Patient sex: M
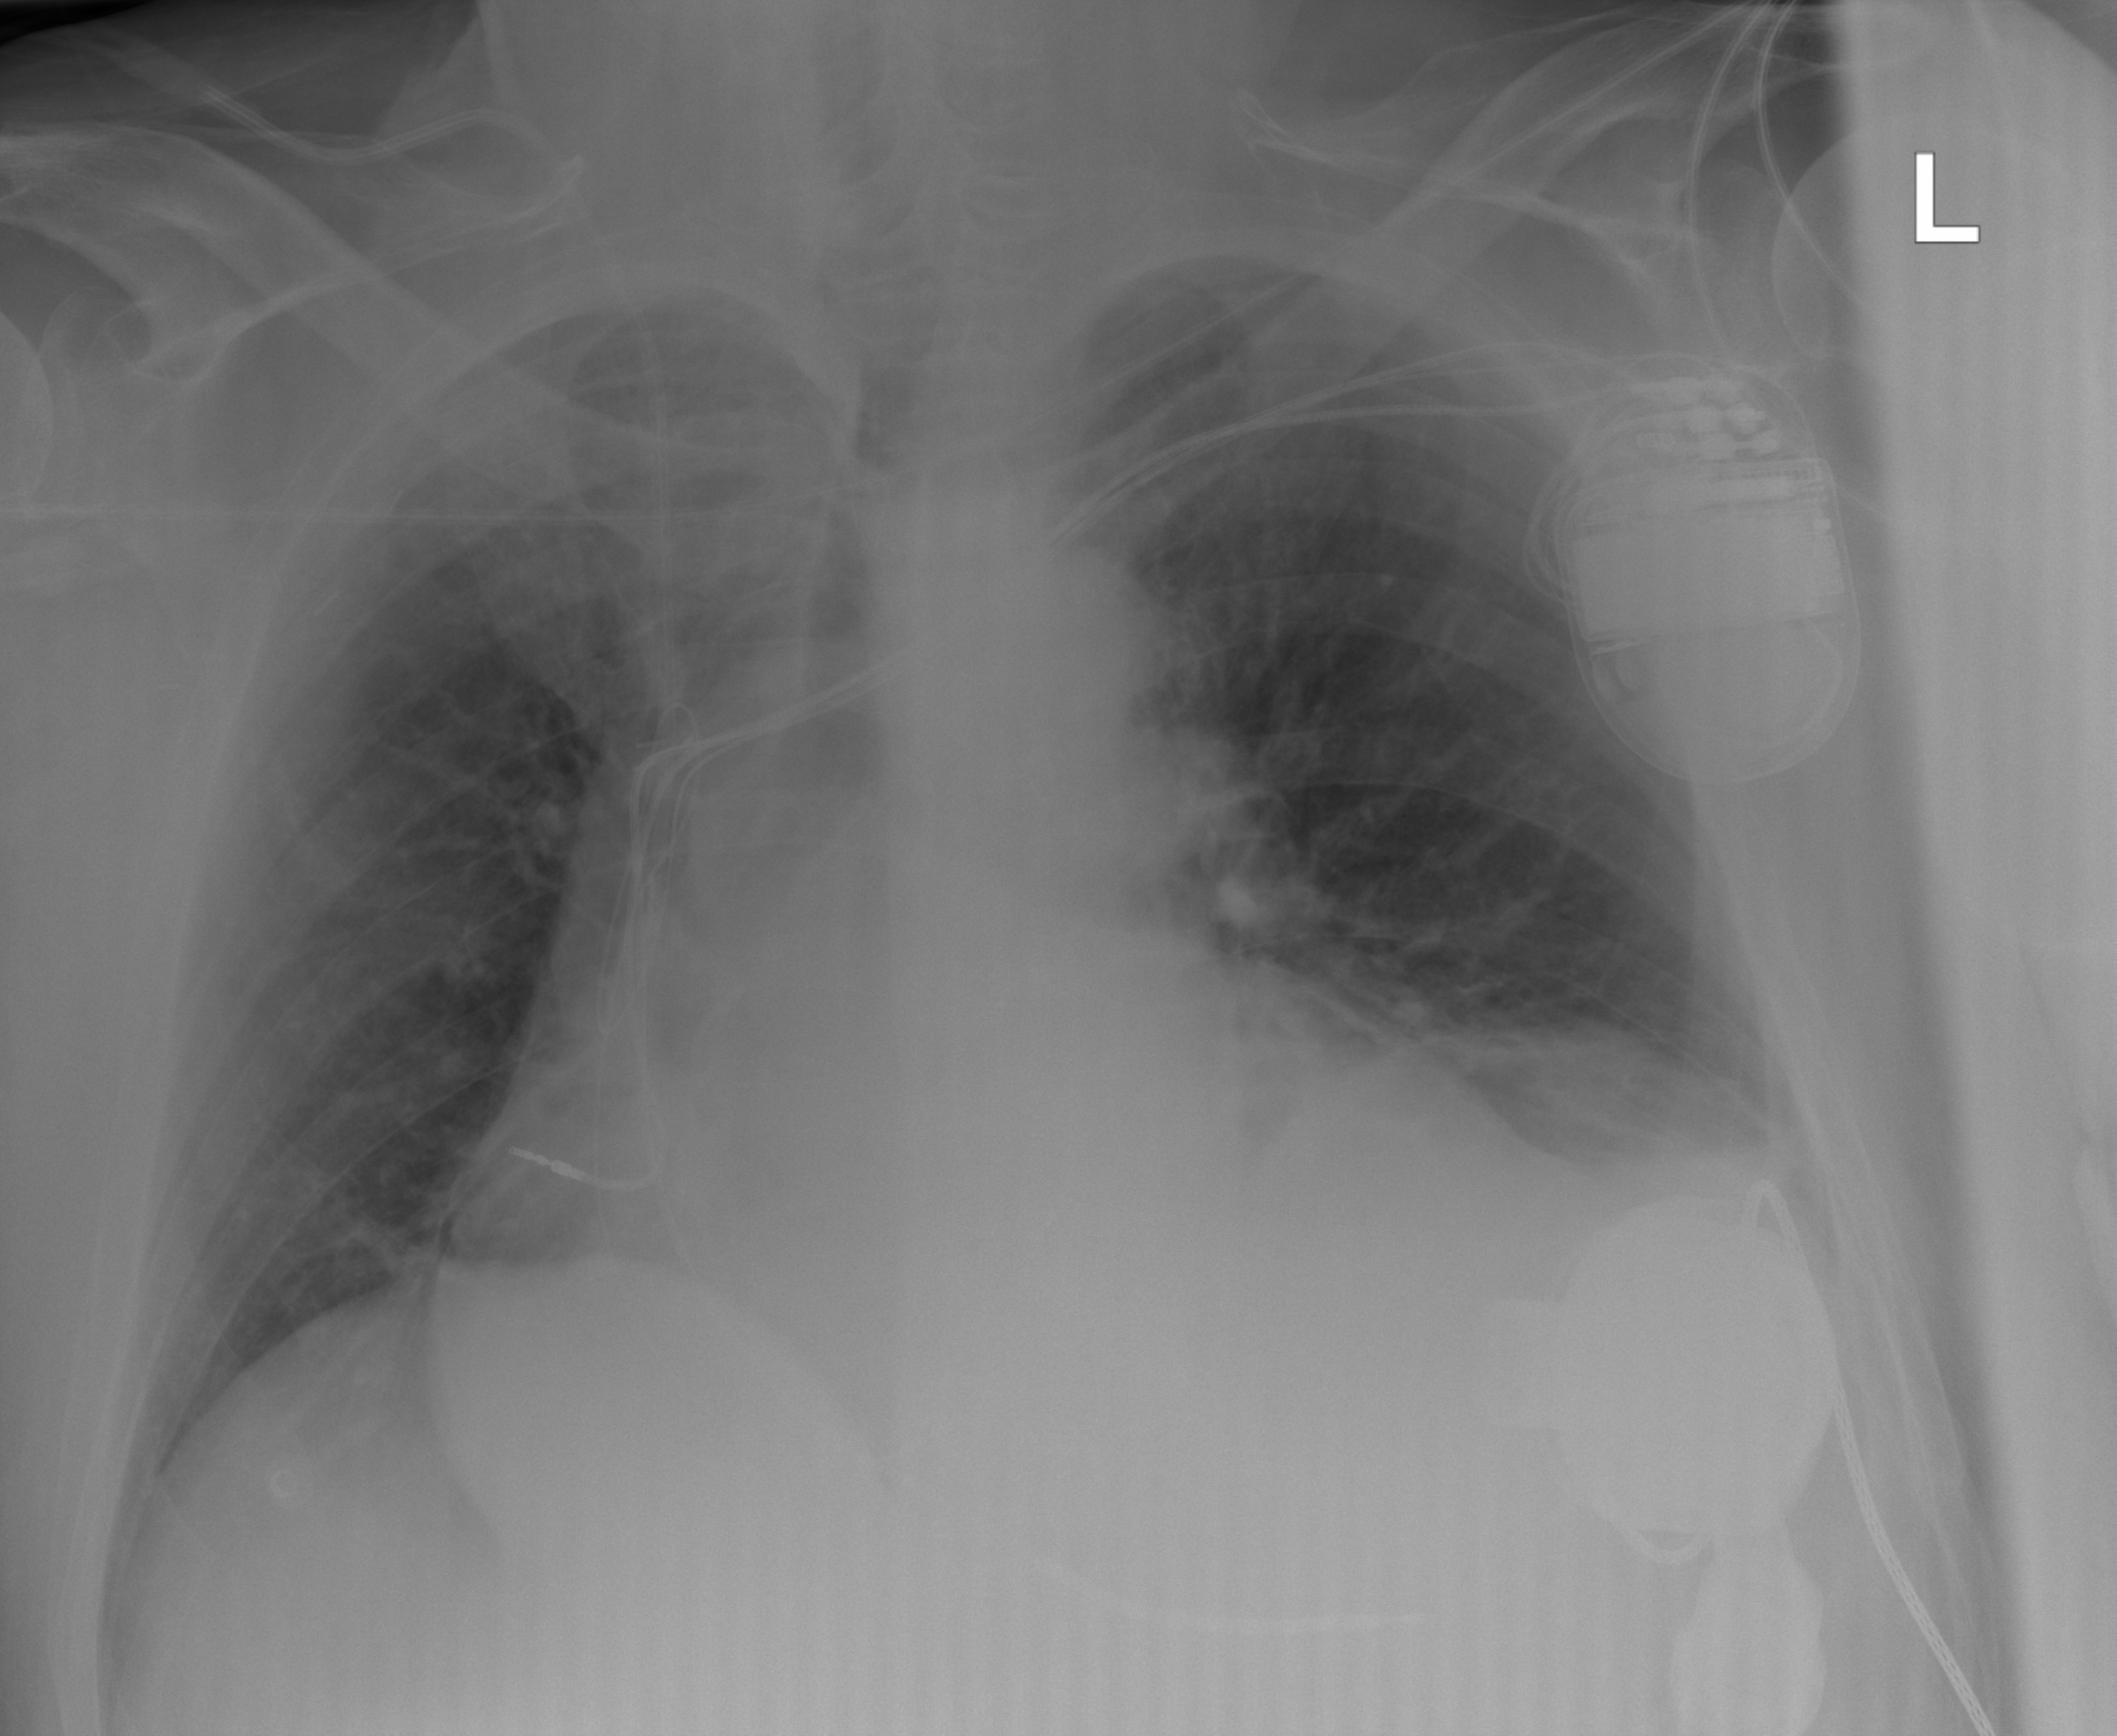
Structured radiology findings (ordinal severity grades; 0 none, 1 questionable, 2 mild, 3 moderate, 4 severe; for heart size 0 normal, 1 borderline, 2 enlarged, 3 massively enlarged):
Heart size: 3
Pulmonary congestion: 2
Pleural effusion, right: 0
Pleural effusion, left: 2
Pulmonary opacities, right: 0
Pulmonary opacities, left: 0
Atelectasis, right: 0
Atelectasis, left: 2